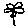
Label: flower